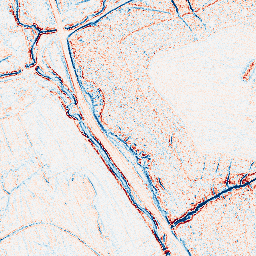
Category: edge_preserving
Decomposition family: bilateral
Decomposition parameters: d: 5
sigma_color: 25
sigma_space: 50
Upsampling method: sinc_hamming
Upsampling parameters: scale: 2
kernel_size: 16
Upsampling scale: 2